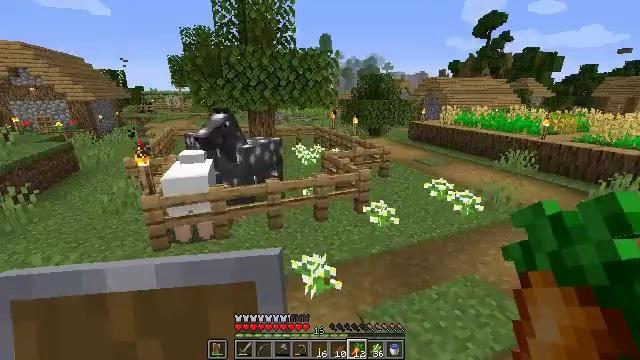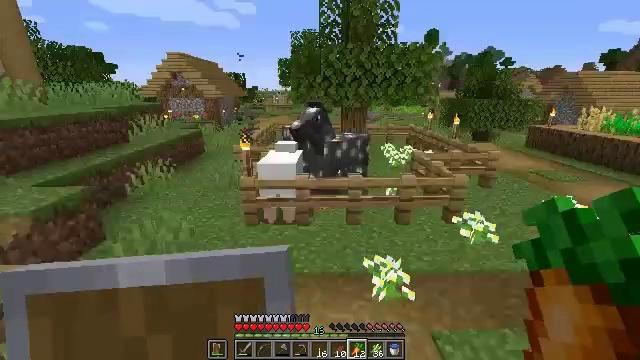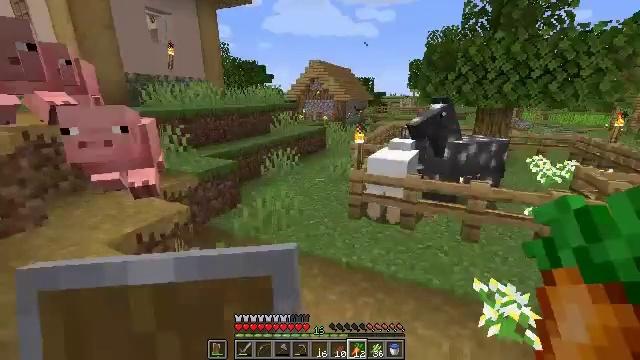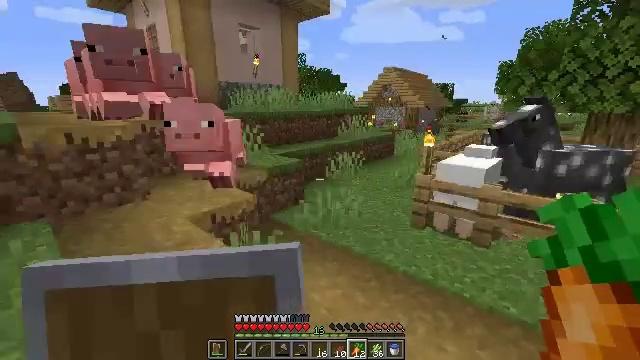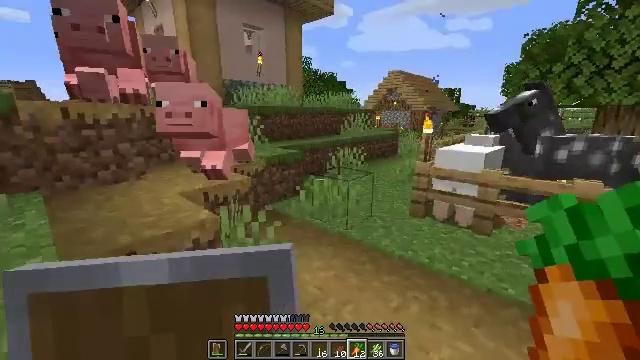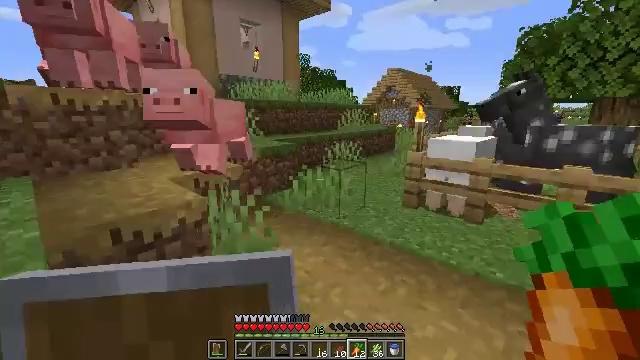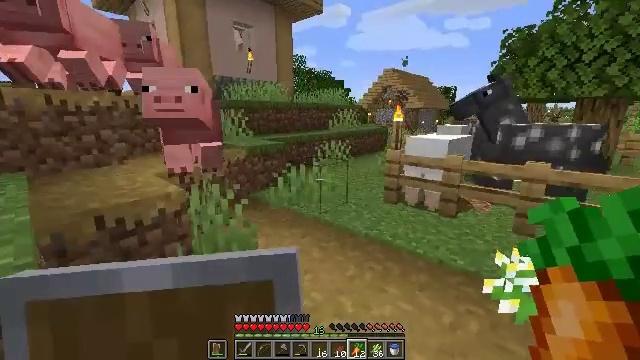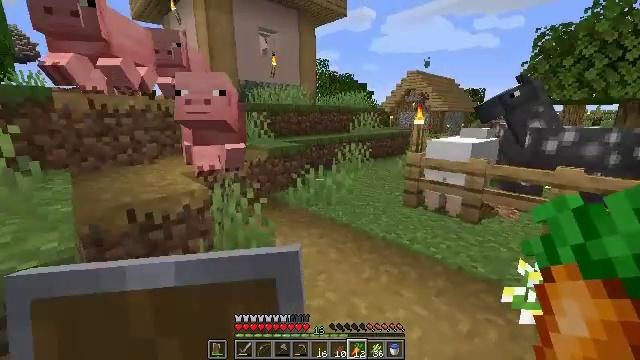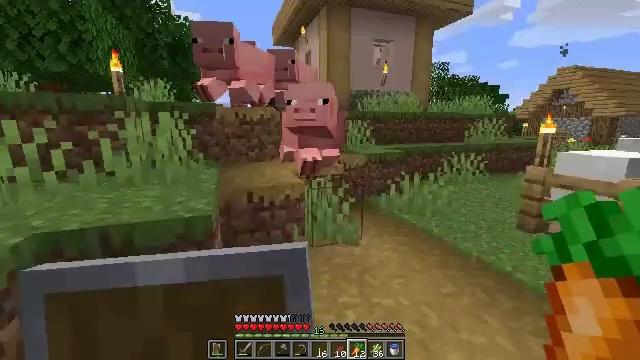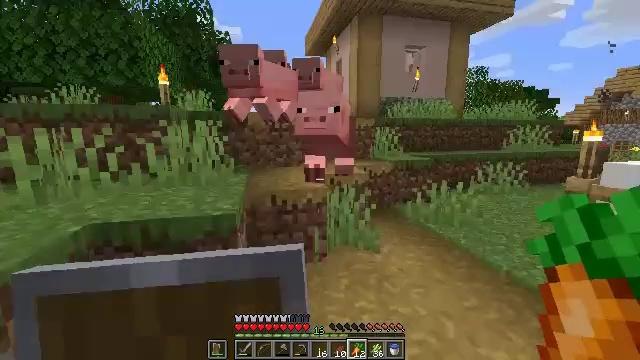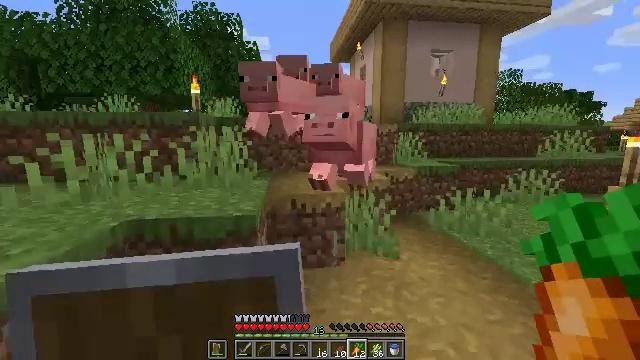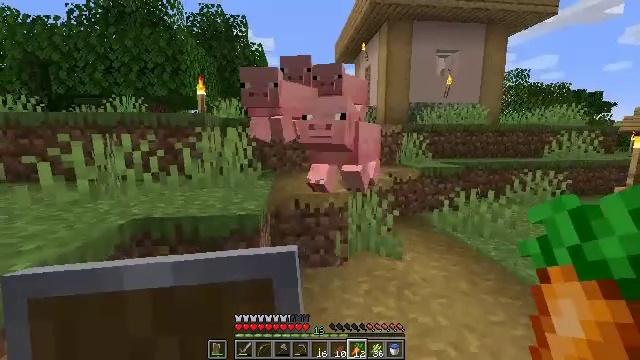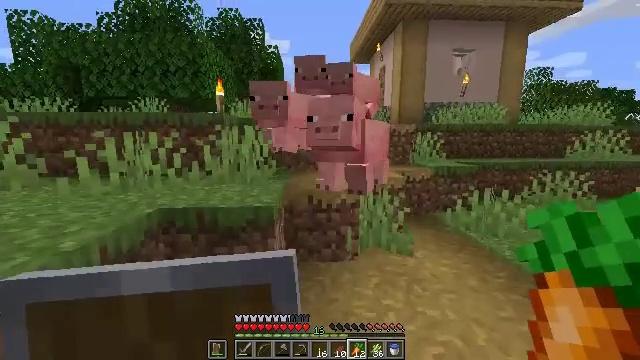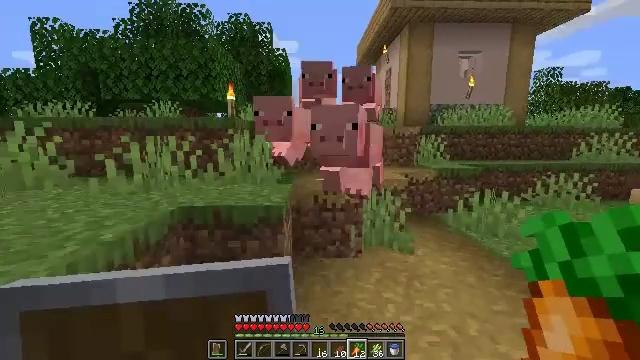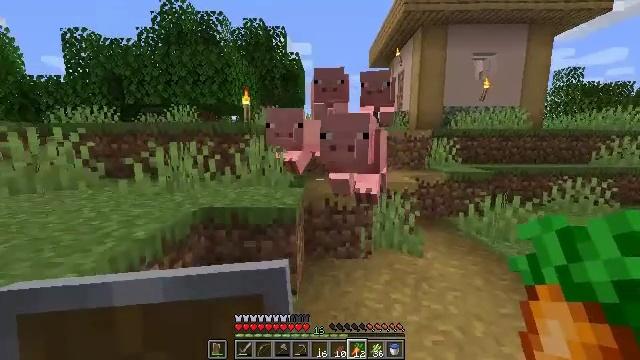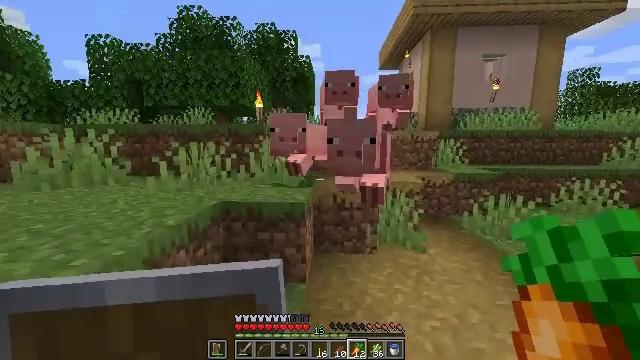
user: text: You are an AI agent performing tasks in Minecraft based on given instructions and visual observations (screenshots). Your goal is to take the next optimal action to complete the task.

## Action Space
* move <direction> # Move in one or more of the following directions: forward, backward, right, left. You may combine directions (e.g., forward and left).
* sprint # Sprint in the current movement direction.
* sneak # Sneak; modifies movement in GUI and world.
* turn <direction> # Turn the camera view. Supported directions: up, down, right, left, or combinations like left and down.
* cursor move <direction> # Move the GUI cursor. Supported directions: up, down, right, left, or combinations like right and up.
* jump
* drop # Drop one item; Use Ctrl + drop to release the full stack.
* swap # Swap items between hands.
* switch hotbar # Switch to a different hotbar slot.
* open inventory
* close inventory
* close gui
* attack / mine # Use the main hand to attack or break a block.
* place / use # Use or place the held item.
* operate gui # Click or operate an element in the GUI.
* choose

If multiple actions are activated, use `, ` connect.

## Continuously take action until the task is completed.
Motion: motion action
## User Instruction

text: Dig up carrots from the soil.
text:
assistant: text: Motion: move forward and move right, turn left
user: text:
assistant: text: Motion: move right, turn left and up
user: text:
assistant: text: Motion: move right, turn left and up
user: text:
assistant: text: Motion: move back and move right, turn left and up
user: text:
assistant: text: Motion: move back and move right
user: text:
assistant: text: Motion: move back and move right
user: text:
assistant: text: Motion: move back and move right, turn left
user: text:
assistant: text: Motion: move right, turn left and up
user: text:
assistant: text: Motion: turn left and up
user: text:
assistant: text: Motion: turn left and up
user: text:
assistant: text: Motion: move back, turn left
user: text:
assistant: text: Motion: move back, turn left
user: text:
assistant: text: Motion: move back, turn left
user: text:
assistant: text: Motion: move back, turn left
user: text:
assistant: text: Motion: move back, turn left
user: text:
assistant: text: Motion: move back
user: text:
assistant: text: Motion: move back
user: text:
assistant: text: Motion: move back
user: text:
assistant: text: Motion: move back
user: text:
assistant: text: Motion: move back and move left
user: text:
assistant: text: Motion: move back and move left
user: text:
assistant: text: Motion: move back and move left
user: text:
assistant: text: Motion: move back and move left
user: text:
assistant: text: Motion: move back and move left, turn right
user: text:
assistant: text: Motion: move back and move left, turn right and down
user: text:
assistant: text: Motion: move back and move left, turn right and down
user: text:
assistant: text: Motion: move back and move left, turn right and down
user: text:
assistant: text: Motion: move back and move left, turn right and down
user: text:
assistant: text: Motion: move back and move left, turn right and down
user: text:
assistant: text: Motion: move back and move left, turn right and down